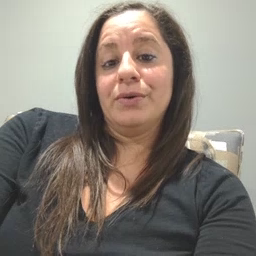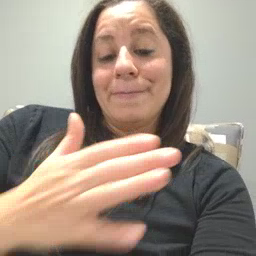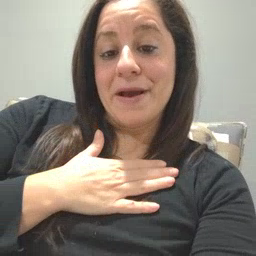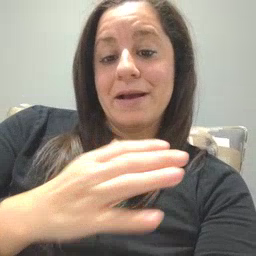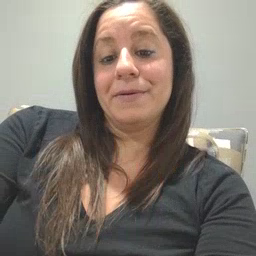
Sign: minemy